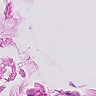
Metastatic tissue present: no